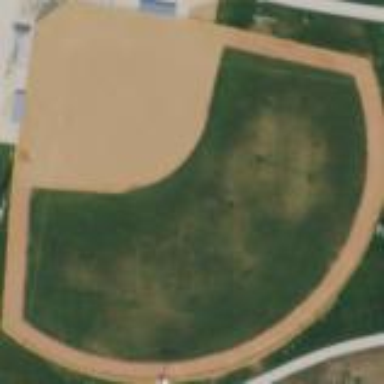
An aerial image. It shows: Baseball pitch for leisure land.